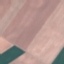
Land use / land cover: AnnualCrop